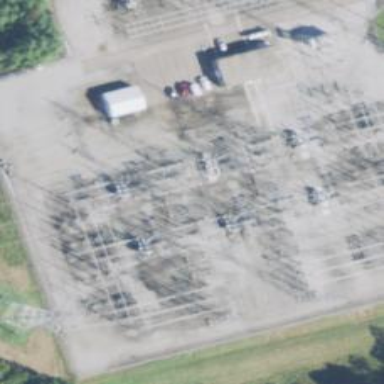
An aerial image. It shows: Switch used for power control.